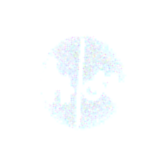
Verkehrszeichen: GetrennterRadUndGehwegRadwegRechts
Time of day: MorningAfternoon
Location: Outdoor (Suburban)
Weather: PartlyCloudy
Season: NotSpecified
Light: Natural